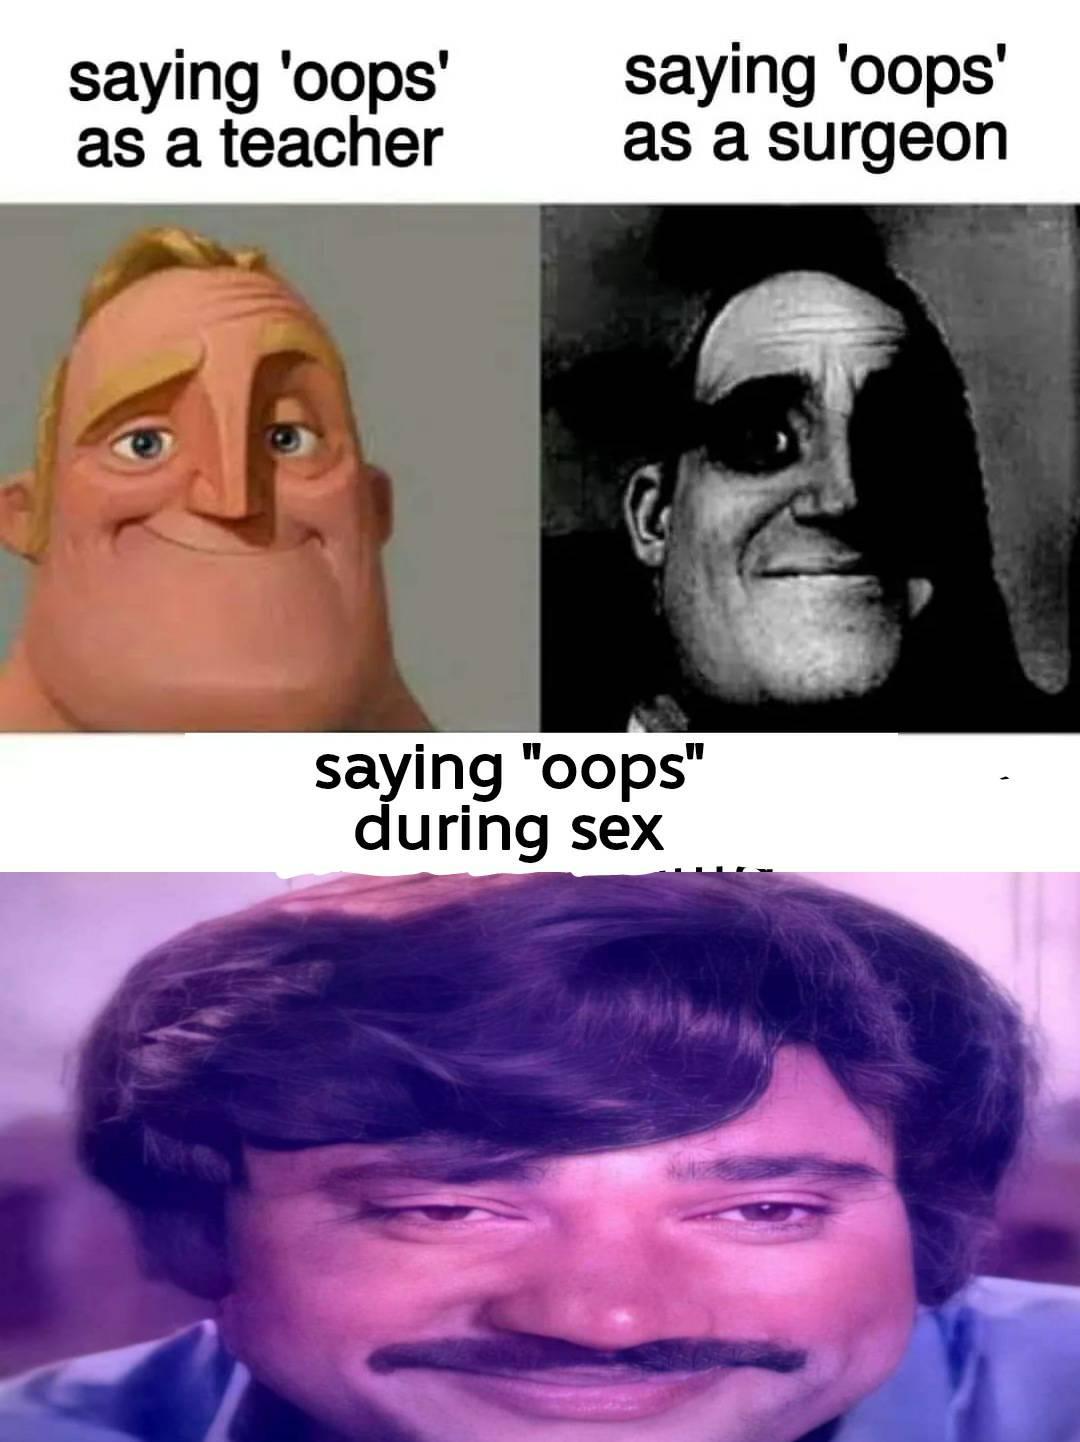
Caption: saying 'oops' as a teacher     saying 'oops' as a surgeon     saying "oops" during sex
Label: non-hate